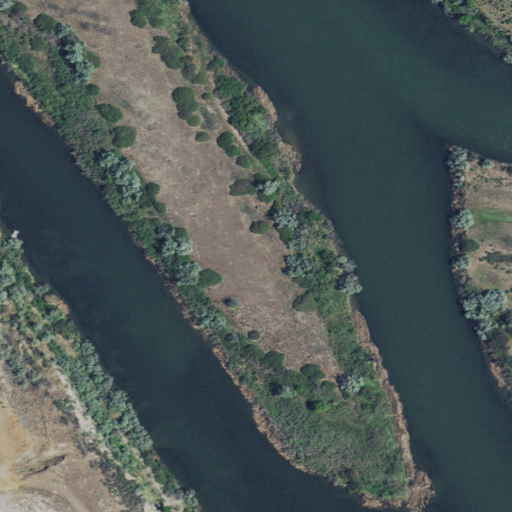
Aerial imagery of island in Idaho named Fruit Island containing open water, shrub, grassland, herbaceous wetlands, pasture, woody wetlands, and cultivated crops